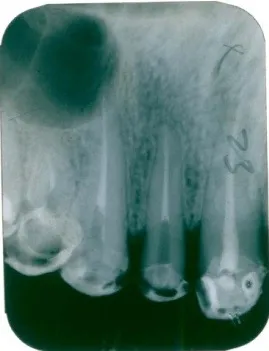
The restriction zone radiolucency - periapical and interdental bone recovery trend at 2.2.
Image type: radiology (x_ray)